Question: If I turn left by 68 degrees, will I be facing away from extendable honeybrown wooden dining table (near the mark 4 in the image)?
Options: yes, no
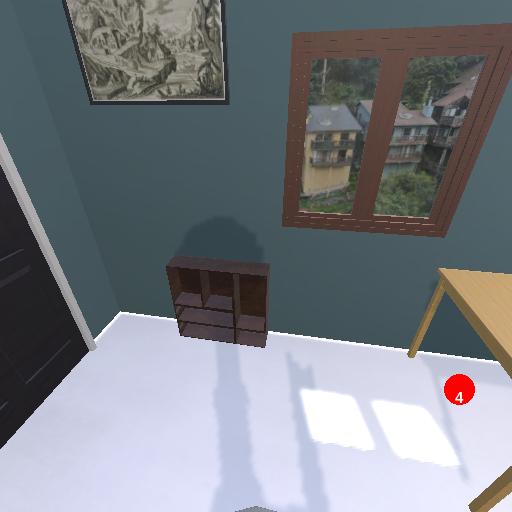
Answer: yes